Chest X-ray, PA view. Patient: 52 years old, sex F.
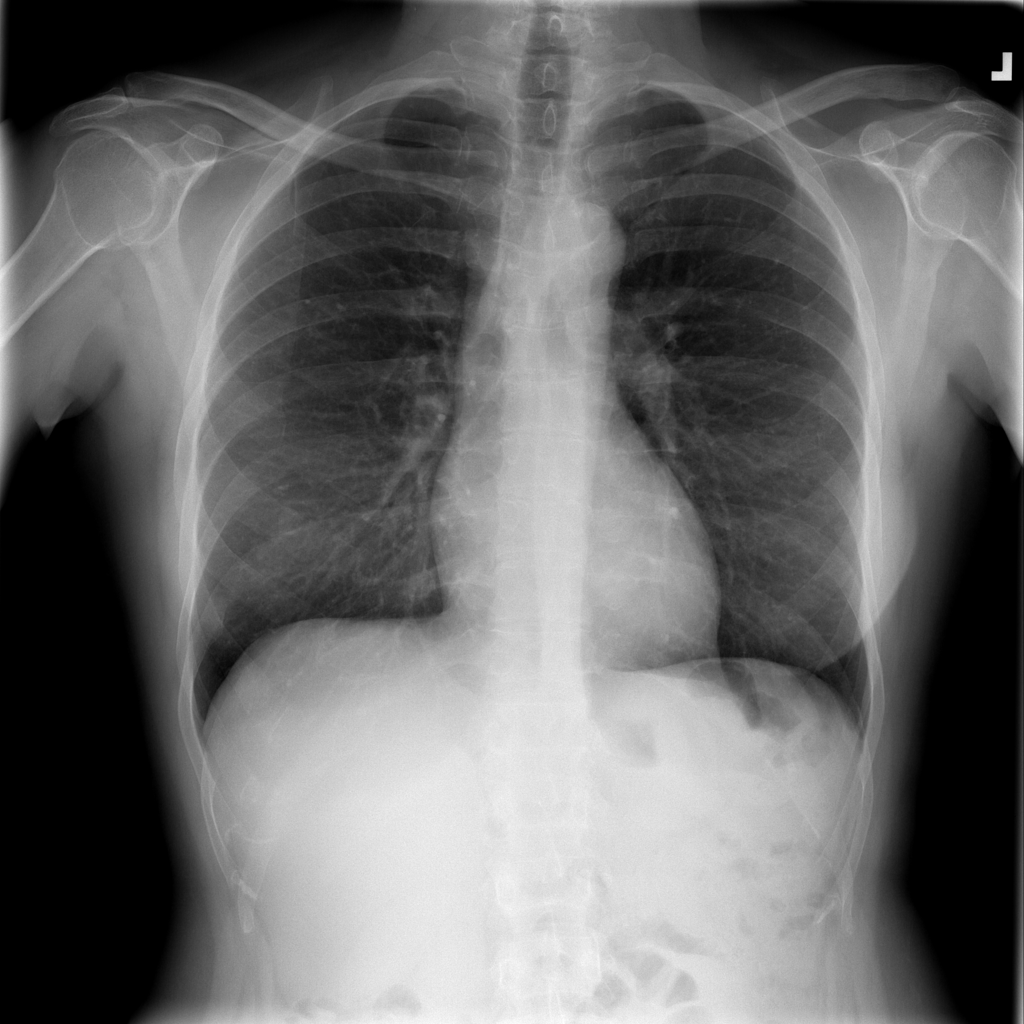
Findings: No Finding